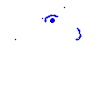
Particle: pion